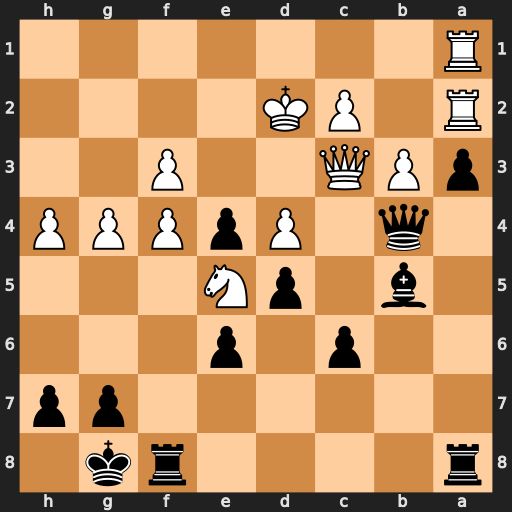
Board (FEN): r4rk1/6pp/2p1p3/1b1pN3/1q1PpPPP/pPQ2P2/R1PK4/R7
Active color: b
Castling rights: -
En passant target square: -
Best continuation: e3+ Kxe3 Qxc3+